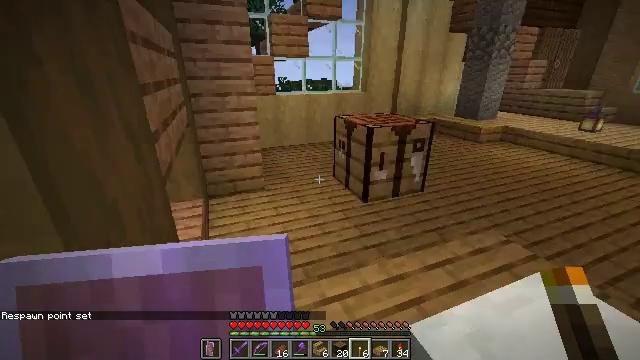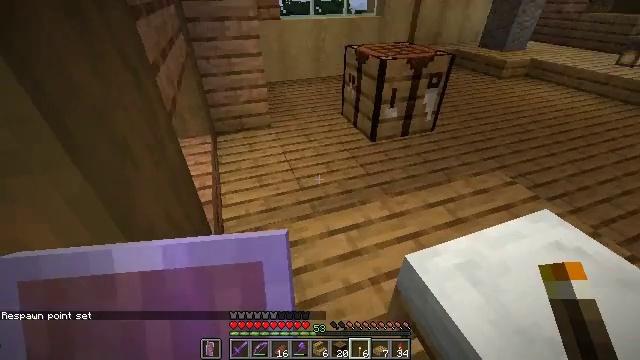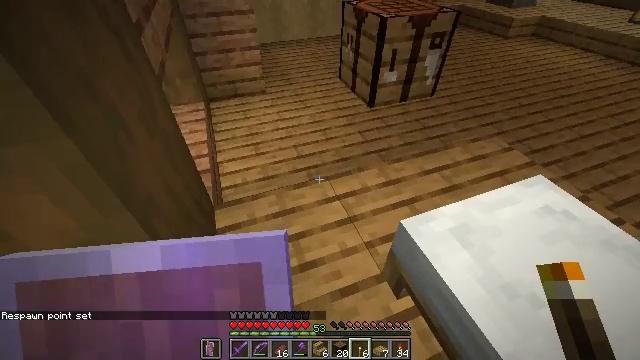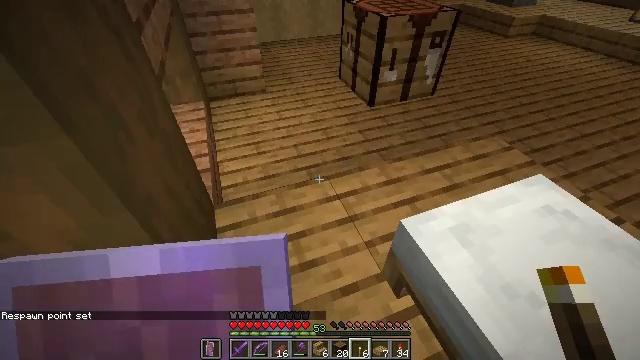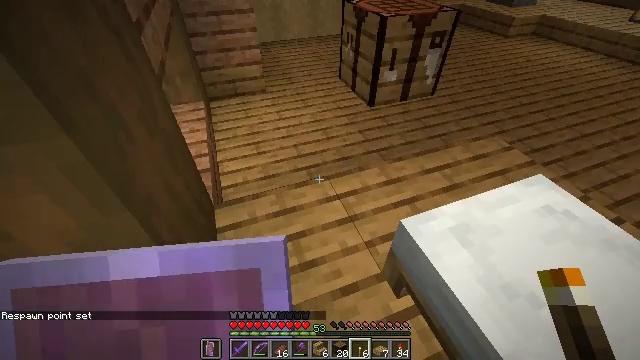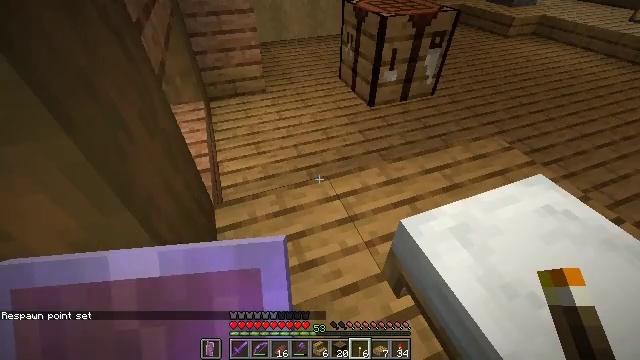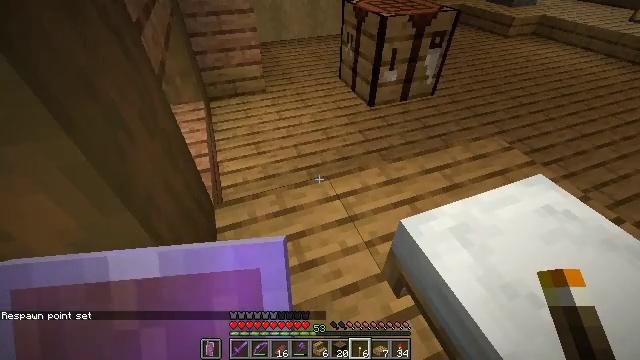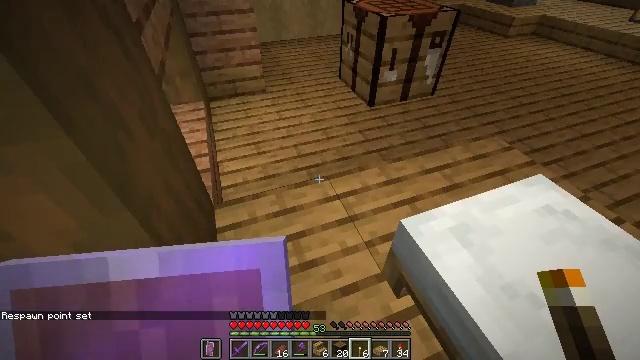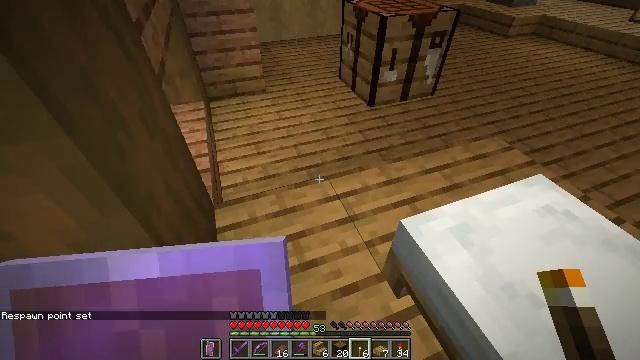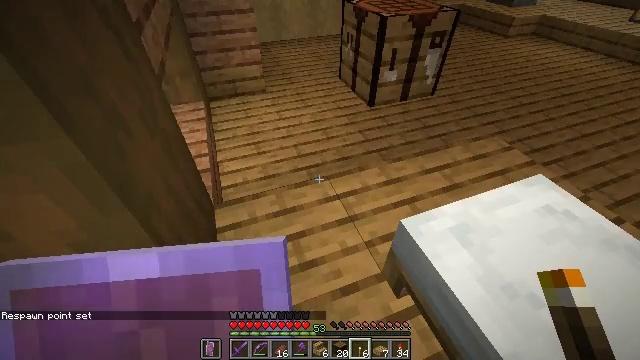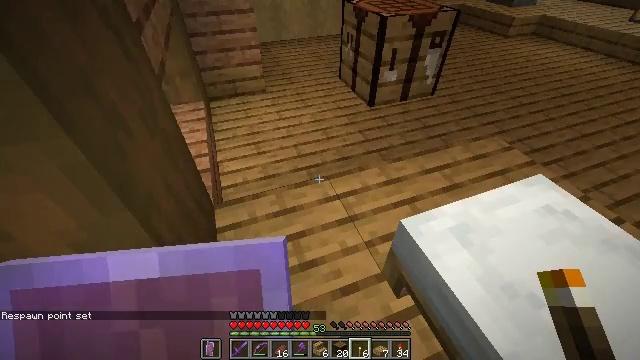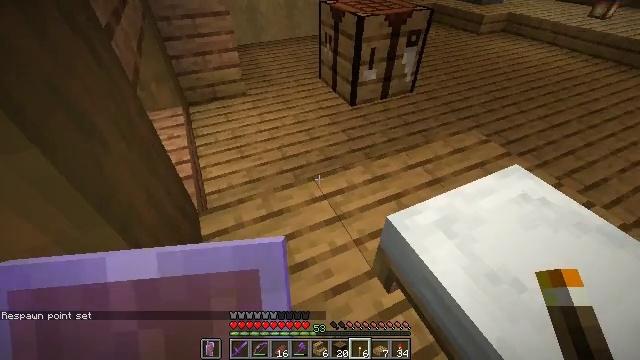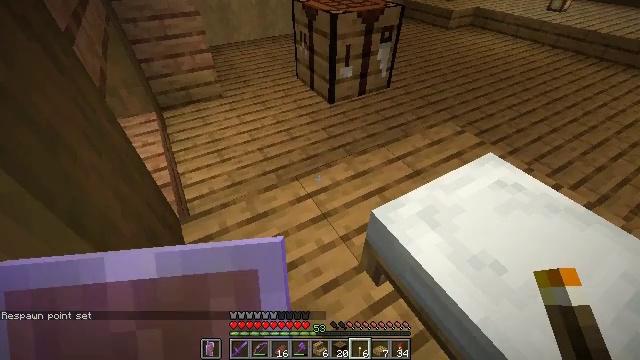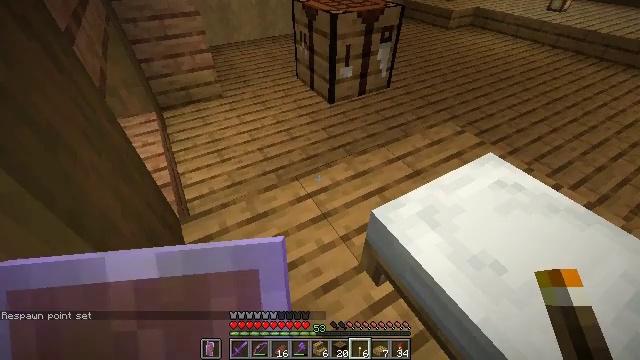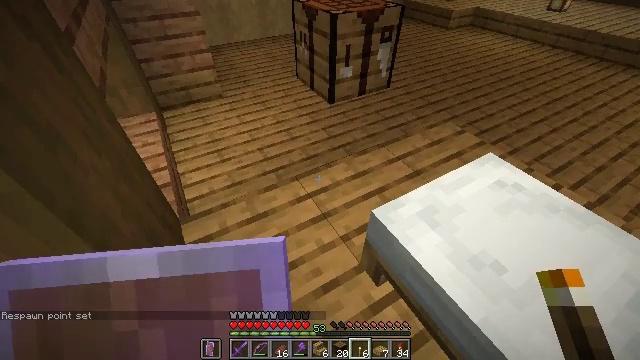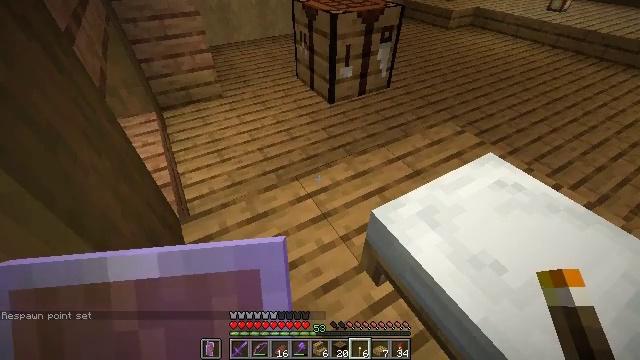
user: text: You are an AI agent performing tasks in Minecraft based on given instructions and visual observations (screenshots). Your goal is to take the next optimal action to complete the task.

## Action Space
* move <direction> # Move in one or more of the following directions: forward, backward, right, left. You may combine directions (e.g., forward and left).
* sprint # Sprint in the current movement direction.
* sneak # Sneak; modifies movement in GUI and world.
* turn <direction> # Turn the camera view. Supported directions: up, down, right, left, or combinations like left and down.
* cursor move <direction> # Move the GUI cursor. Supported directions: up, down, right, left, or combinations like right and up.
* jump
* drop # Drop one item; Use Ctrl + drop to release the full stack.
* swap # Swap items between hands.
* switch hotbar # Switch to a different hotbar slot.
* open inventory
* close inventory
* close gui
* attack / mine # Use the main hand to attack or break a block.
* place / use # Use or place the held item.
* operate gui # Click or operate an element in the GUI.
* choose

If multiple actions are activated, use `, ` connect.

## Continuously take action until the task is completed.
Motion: motion action
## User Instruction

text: Mine block crafting table.
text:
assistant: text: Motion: turn left and down
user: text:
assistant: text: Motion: turn down
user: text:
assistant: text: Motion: no_op
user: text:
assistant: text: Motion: no_op
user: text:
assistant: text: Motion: no_op
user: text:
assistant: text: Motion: no_op
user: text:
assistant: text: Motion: no_op
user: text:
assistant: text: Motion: no_op
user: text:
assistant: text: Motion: no_op
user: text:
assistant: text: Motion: no_op
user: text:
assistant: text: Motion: turn right
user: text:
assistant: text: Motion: turn right
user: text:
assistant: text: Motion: no_op
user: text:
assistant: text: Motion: no_op
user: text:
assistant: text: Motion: no_op
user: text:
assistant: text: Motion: no_op
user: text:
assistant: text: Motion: no_op
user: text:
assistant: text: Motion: no_op
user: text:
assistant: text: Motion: no_op
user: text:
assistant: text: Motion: no_op
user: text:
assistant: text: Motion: move forward
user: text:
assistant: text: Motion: move forward
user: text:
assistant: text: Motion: move forward, turn left and up
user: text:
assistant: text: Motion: move forward, turn left and up
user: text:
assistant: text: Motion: move forward, turn up
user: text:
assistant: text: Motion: move forward, turn up
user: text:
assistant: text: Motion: move forward
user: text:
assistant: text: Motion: move forward
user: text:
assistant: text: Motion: move forward
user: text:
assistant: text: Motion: move forward